Field crop: tomato
Growth stage: 1
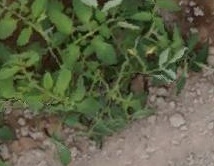
Species: tomato